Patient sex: M
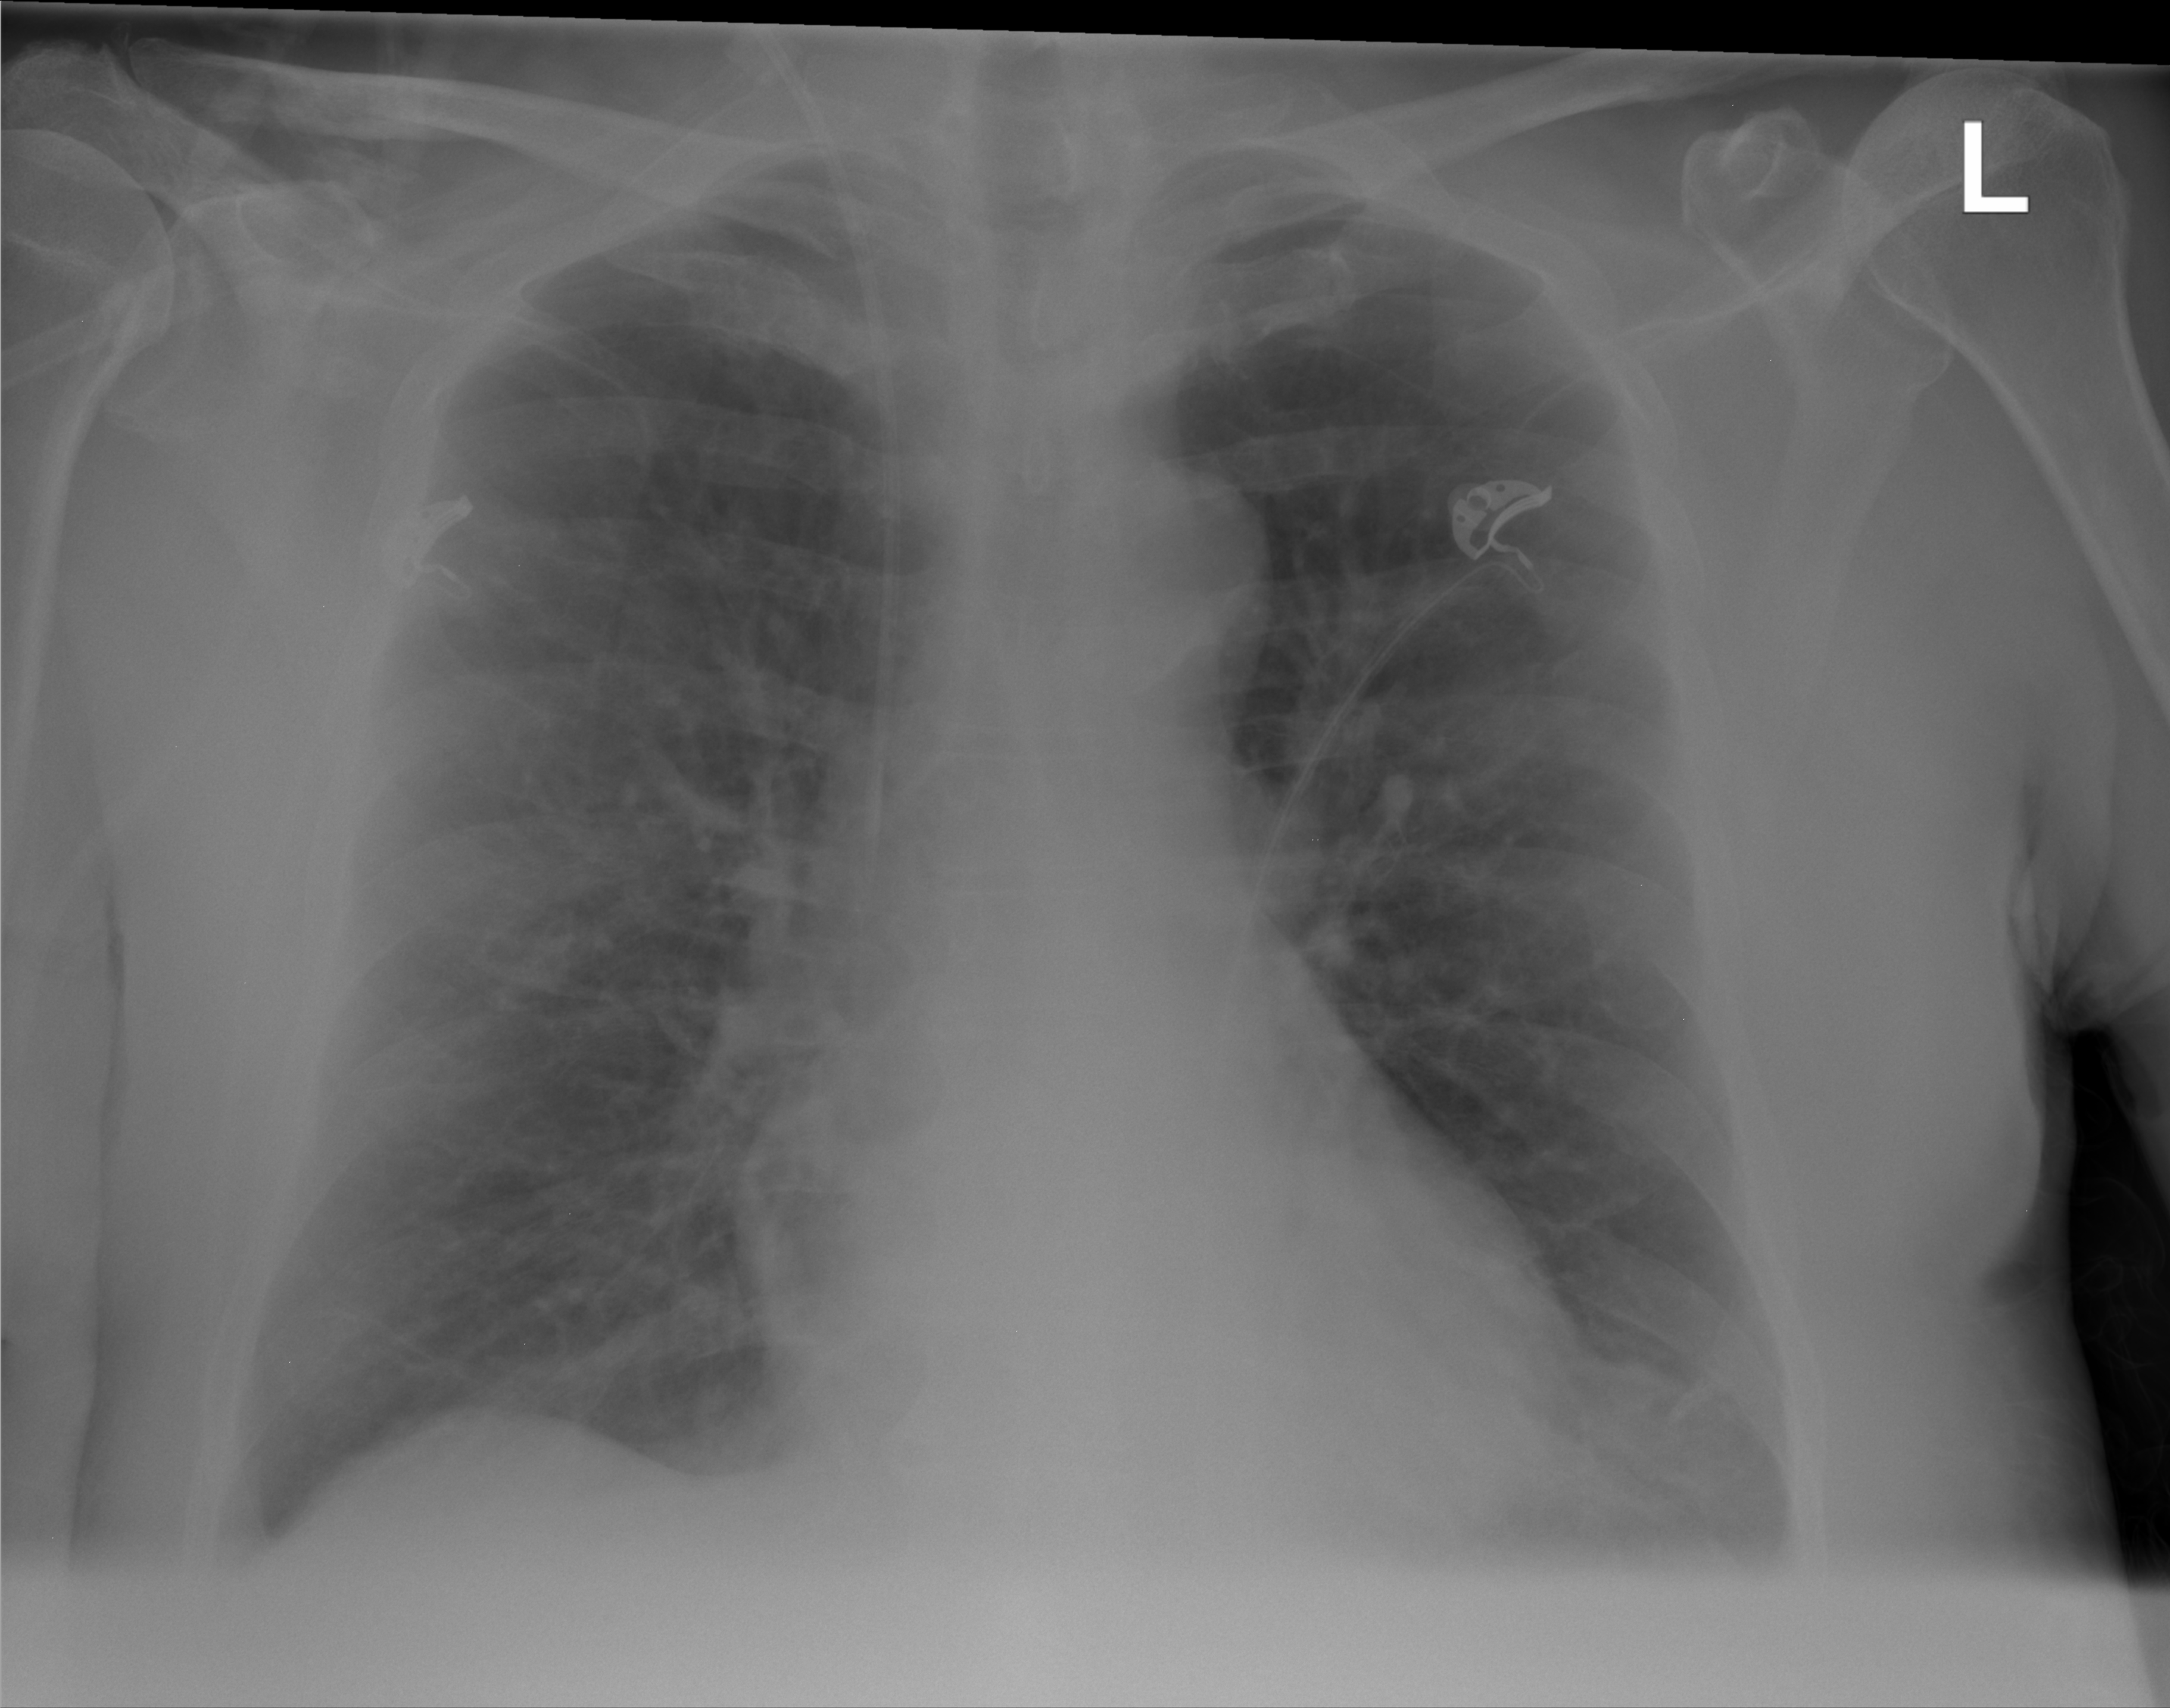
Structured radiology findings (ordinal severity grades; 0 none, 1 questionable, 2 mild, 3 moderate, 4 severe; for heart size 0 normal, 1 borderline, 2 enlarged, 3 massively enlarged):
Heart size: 0
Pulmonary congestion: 0
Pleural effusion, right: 0
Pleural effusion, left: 2
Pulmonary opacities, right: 0
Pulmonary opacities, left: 0
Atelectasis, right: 0
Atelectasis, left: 0